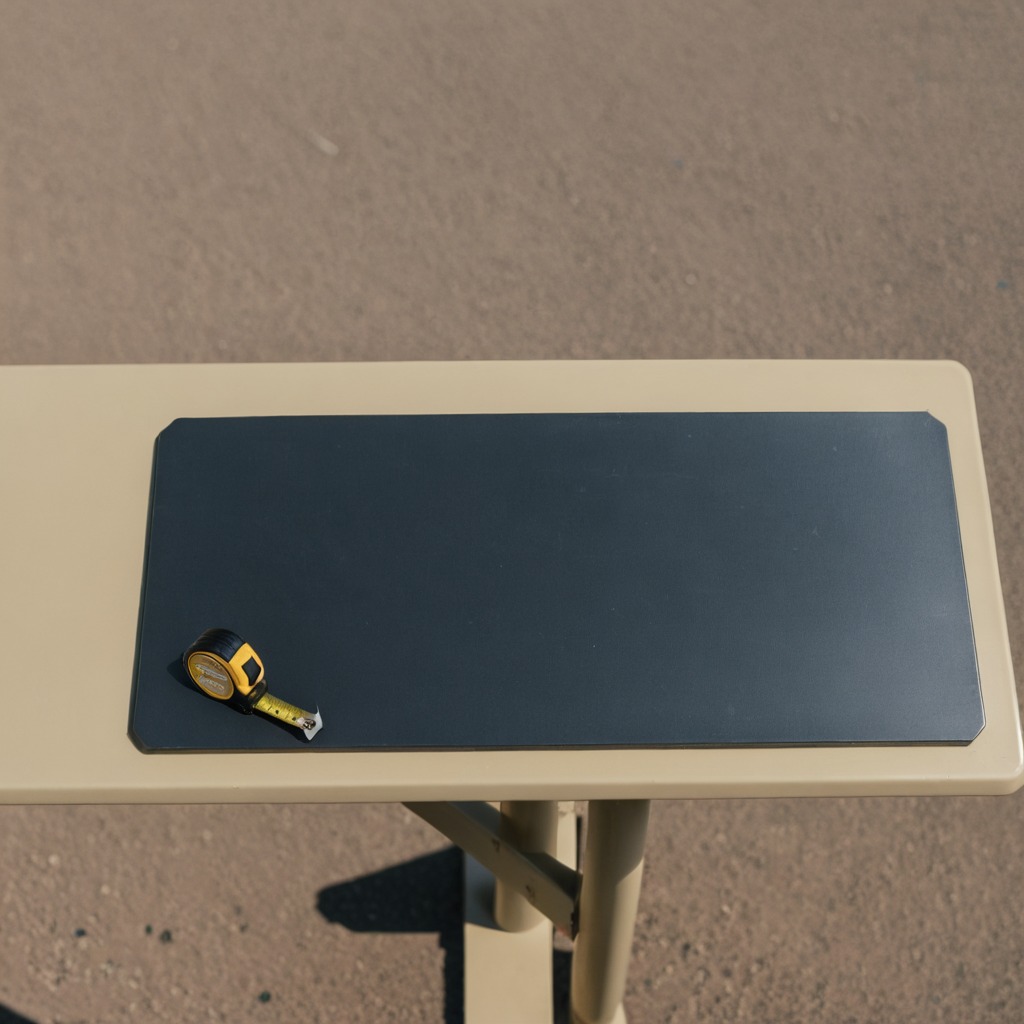
A measuring tape is lying on the textured surface of the table.